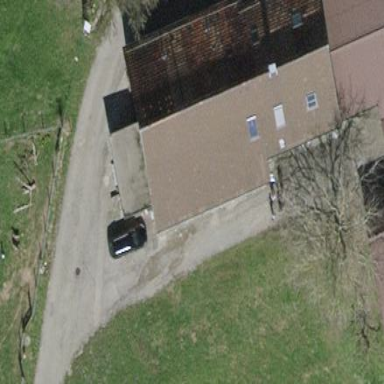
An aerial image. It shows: Building with tile roof.